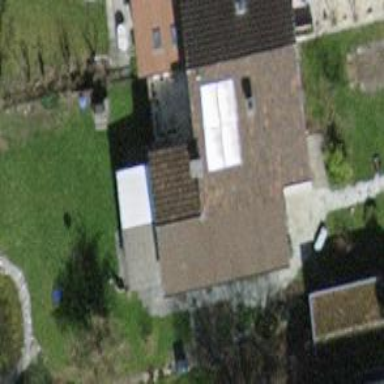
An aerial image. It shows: Building with tiled roof.